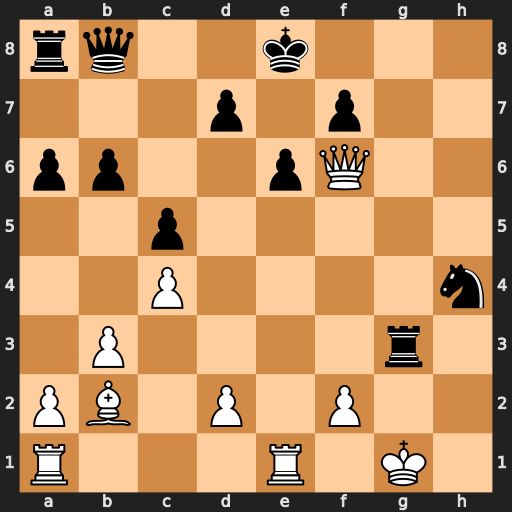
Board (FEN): rq2k3/3p1p2/pp2pQ2/2p5/2P4n/1P4r1/PB1P1P2/R3R1K1
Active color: w
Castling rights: q
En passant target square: -
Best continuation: Kf1 Rg8 Qxh4